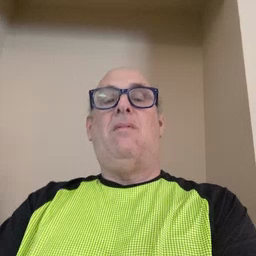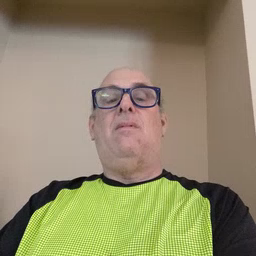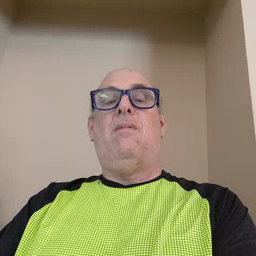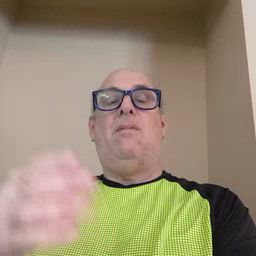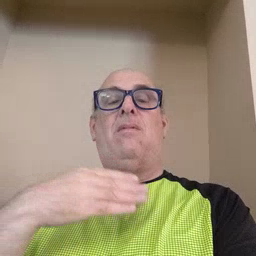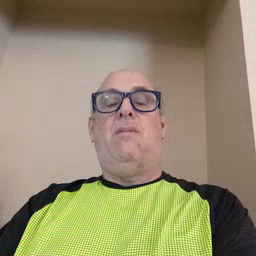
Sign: before